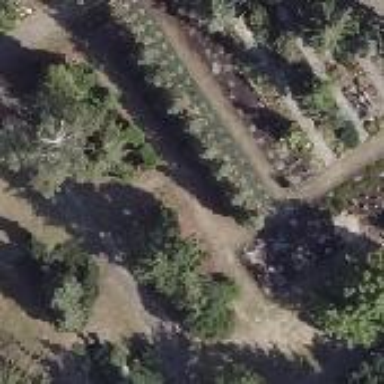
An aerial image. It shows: Sector within cemetery.